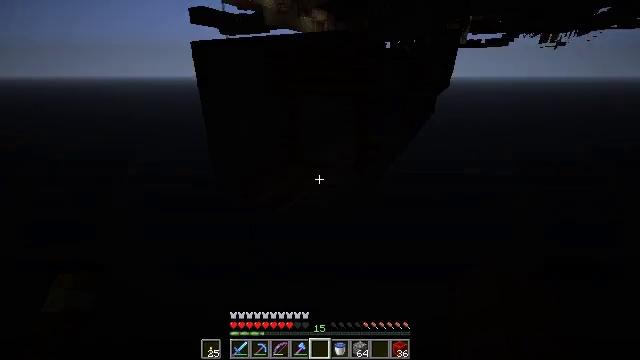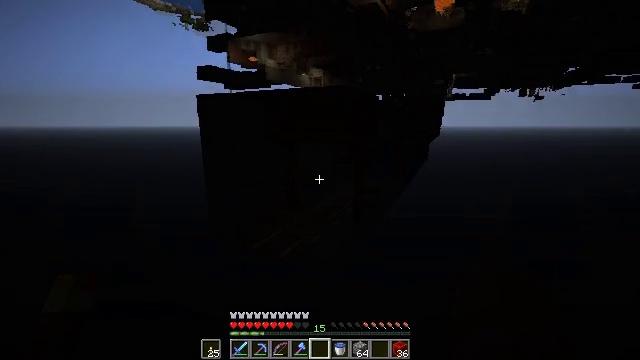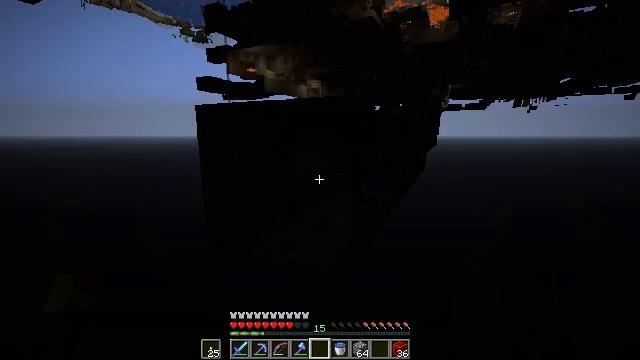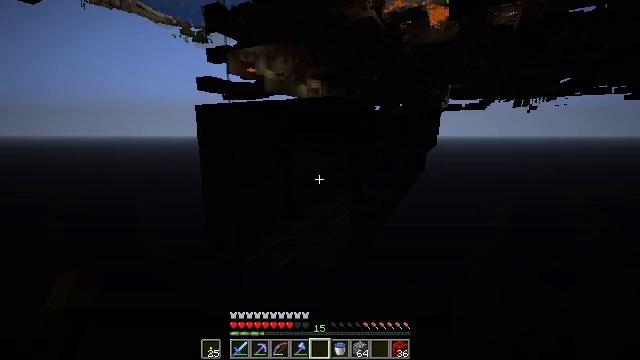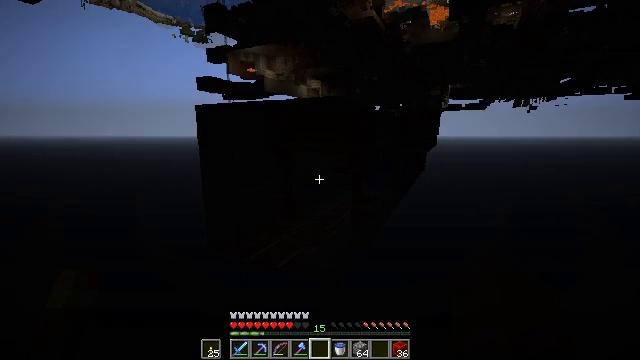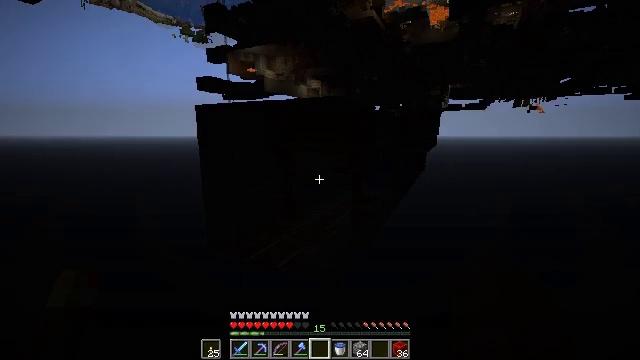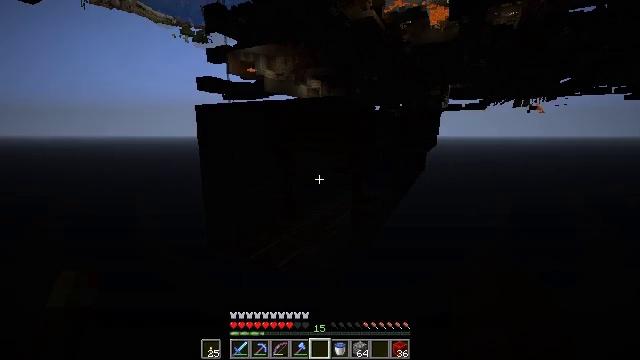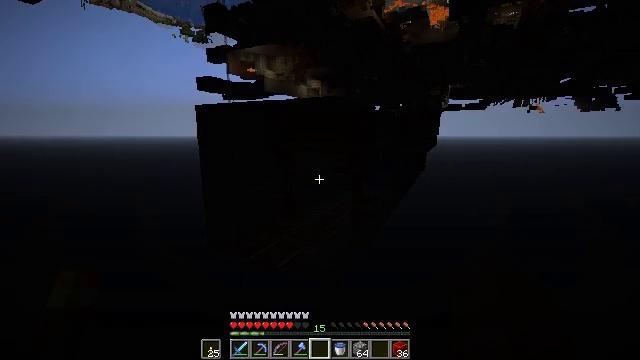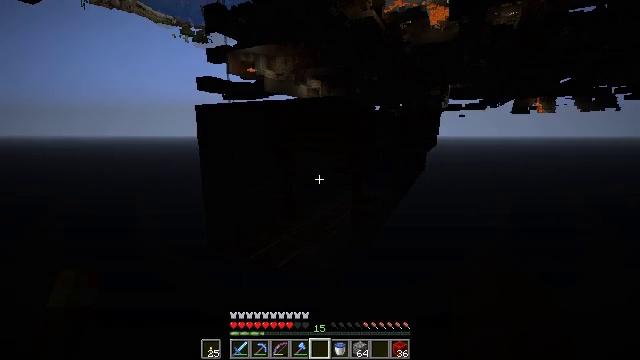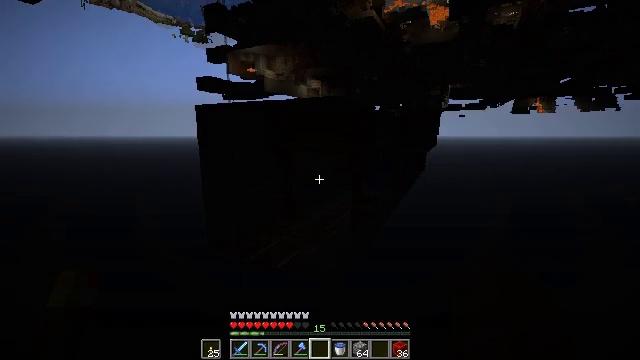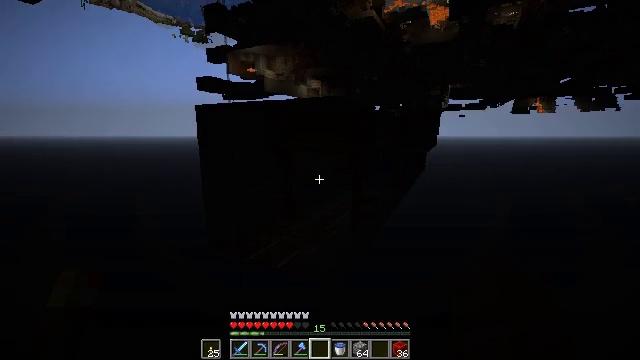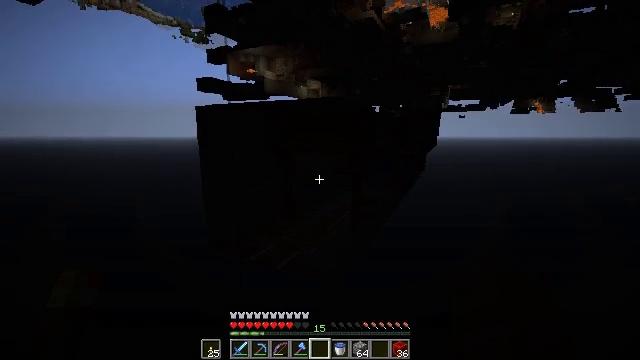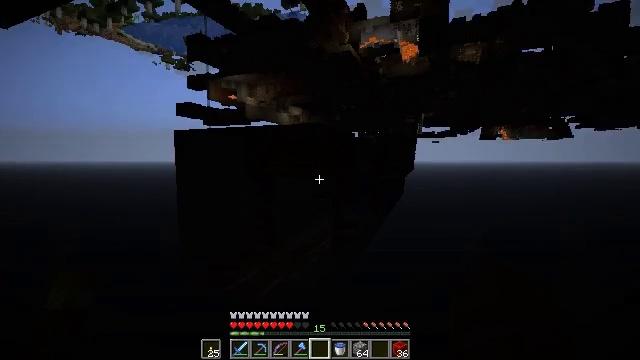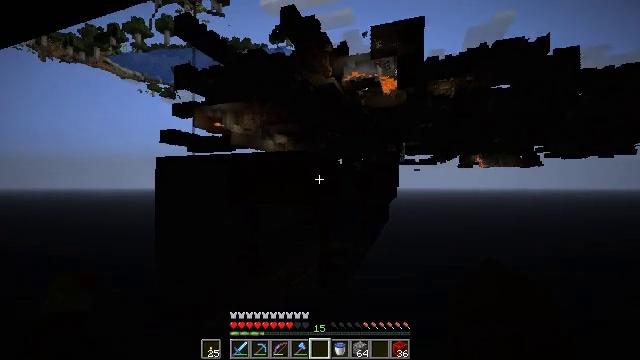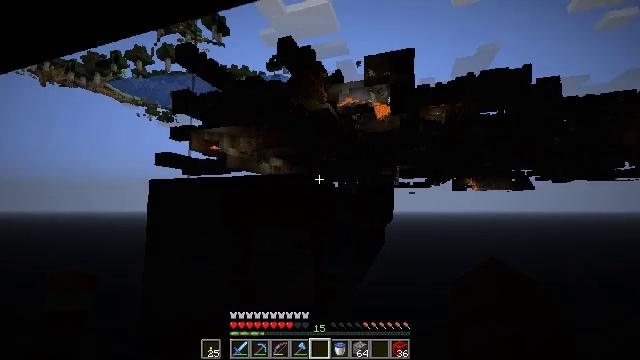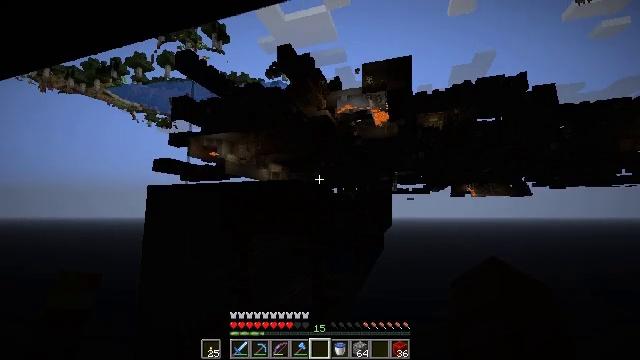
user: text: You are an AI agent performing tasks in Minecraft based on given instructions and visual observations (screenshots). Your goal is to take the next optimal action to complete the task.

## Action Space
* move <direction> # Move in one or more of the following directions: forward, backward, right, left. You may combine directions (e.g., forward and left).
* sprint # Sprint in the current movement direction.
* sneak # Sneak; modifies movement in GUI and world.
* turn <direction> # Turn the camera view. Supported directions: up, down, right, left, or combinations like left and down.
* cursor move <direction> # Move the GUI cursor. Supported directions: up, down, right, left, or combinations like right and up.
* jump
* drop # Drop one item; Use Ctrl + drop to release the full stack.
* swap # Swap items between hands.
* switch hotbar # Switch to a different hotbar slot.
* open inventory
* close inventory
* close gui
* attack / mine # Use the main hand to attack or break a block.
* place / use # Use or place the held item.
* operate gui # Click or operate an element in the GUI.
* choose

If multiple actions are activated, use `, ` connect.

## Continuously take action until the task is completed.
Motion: motion action
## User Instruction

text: Break the composter to recycle it.
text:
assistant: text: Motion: turn up
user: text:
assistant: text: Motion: turn up
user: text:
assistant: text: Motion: no_op
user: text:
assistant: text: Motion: no_op
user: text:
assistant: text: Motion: no_op
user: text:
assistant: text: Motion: no_op
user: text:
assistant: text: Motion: no_op
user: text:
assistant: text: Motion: no_op
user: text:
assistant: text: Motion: no_op
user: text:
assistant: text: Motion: no_op
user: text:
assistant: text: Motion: no_op
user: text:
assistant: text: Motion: turn right and up
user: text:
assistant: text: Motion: turn right and up
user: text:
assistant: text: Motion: turn right and up
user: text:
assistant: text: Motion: turn up
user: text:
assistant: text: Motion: no_op
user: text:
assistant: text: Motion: no_op
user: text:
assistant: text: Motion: no_op
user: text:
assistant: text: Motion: no_op
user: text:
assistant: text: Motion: no_op
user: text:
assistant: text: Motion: no_op
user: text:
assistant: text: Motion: no_op
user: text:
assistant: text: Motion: no_op
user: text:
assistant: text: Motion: no_op
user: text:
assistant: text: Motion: no_op
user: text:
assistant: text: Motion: no_op
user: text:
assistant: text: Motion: no_op
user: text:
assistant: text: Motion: no_op
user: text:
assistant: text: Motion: no_op
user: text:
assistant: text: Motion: no_op